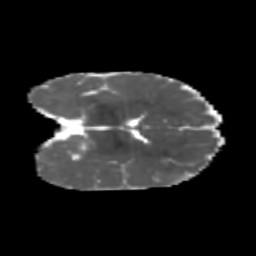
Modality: MD
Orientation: coronal
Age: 6
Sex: male
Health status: healthy